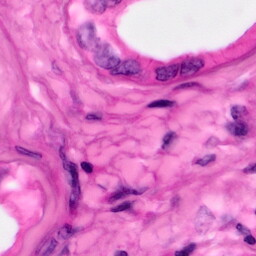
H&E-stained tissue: Pancreatic